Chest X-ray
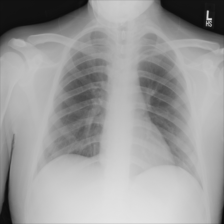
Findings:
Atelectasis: negative
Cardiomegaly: negative
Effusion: negative
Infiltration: negative
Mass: negative
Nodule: negative
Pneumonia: negative
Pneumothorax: negative
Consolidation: negative
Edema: negative
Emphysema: negative
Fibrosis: negative
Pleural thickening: negative
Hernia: negative